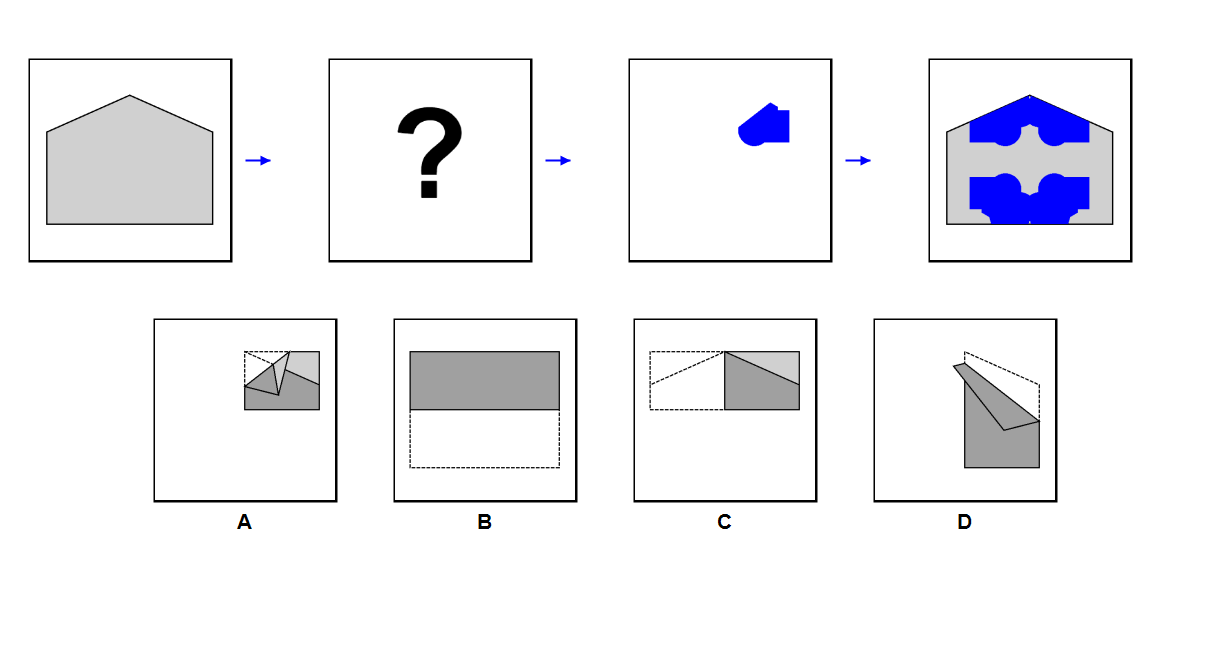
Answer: D